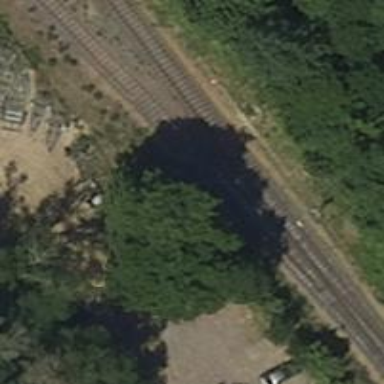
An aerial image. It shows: Railway siding with rails.